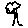
Label: tree